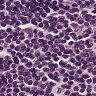
Metastatic tissue present: no